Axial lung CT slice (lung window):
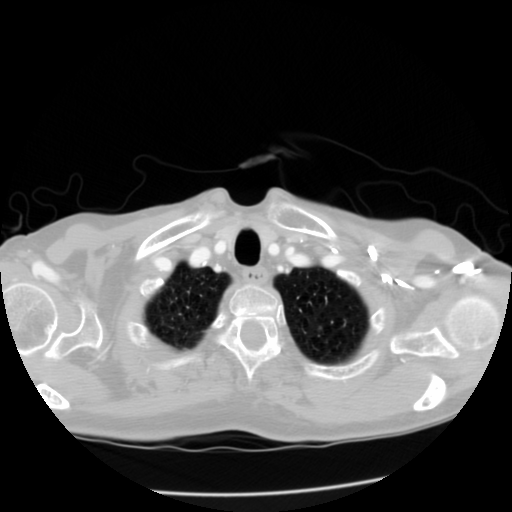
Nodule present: no